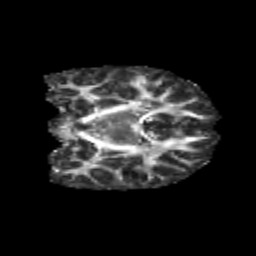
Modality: FA
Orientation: coronal
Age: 9
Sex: female
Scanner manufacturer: siemens
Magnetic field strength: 3 T
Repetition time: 3.8 s
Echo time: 0.07 s